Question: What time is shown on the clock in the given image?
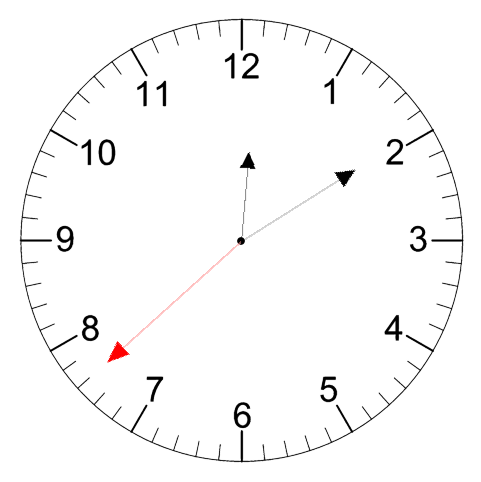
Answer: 12:09:38